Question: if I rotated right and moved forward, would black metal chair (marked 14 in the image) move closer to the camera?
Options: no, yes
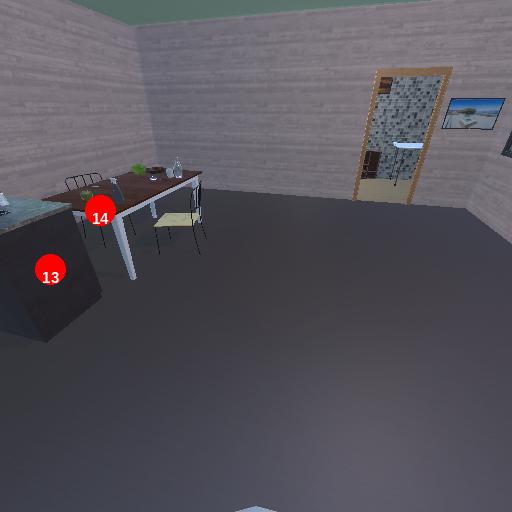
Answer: no